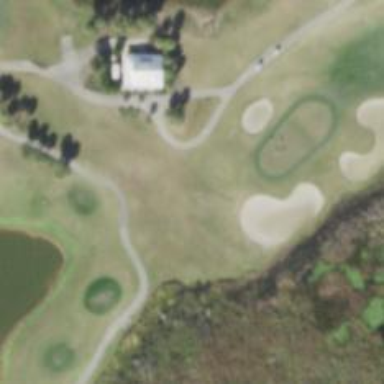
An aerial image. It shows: Path for golf carts.